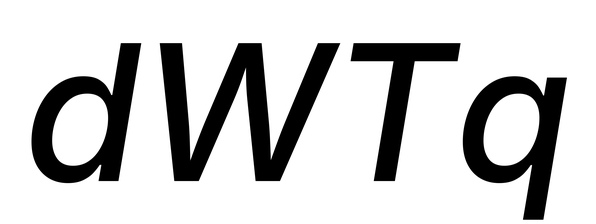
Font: Inter-Italic_Medium_Italic